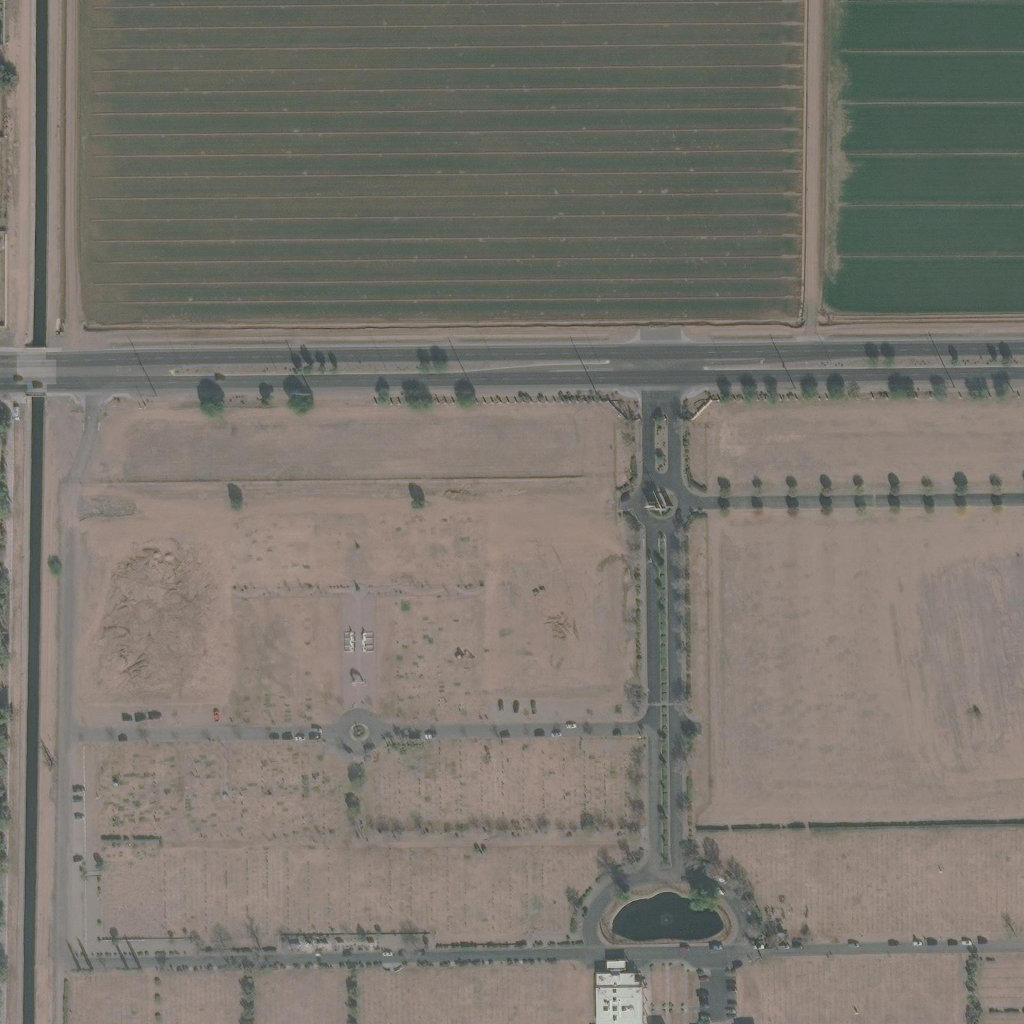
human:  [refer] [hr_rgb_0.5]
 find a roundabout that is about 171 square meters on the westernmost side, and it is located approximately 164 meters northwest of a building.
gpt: <box>[[32, 69, 36, 73, 0]]</box>

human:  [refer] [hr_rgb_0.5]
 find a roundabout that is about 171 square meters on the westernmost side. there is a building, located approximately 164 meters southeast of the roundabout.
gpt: <box>[[32, 69, 36, 73, 0]]</box>